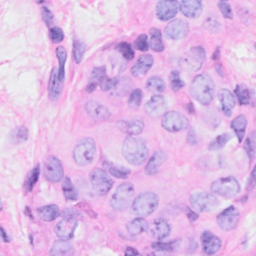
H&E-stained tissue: Breast